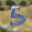
Label: 5